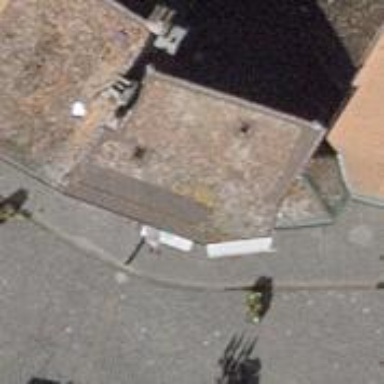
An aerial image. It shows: Café.